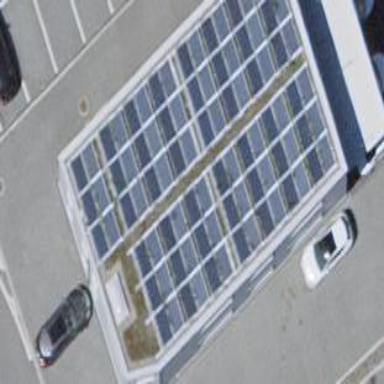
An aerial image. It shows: Solar power generator.